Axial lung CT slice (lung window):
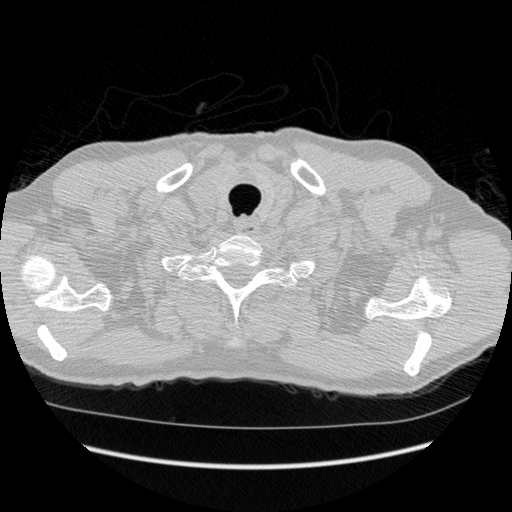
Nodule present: no